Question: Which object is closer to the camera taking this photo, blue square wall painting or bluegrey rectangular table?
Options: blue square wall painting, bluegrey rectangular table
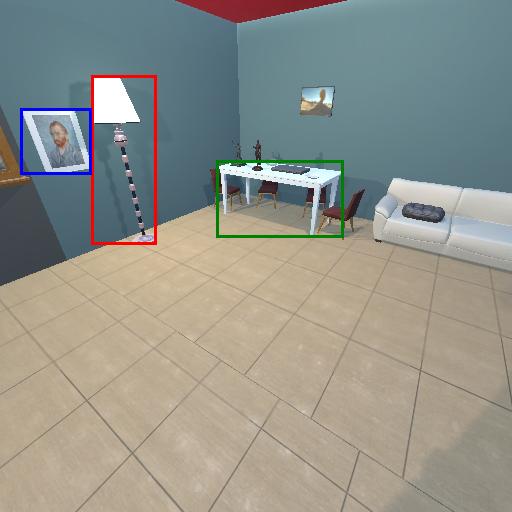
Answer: blue square wall painting